Question:
Hi,
I am trying to design a web site, using 5 different divs as shown above.
- - - - -
Can you help me about this, I tried but failed, and another issue is "B","C","D" and "e" should be in the center always when resizing the window or with different screen resolutions "" and y "" should resize when resizing the window.
: between left wall to "B"
: between C and right wall
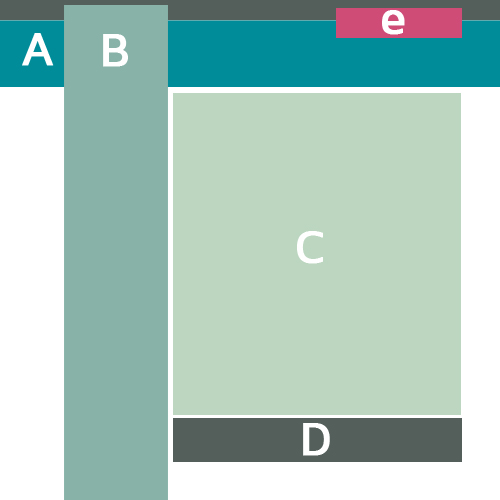
Answer: You will want to use negative margins and float: left & right
so create a div called "container" make it the width of your minimum display.
Then do something like this
I have created this page so you can see it live, its a small version but you can adjust the widths and heights as you need.
<URL>
'''
<center>
<div id="container">
<div id="a"><font color="white">A</font>
<div id="e"><font color="white">E</font></div><!-- div e end -->
</div><!-- div a end -->
<div id="b"><font color="white">B</font></div><!-- div b end -->
<div id="c"><font color="white">C</font></div><!-- div c end -->
<div style="clear:right"></div><!-- clear end -->
<div id="d"><font color="white">D</font></div><!-- div d end -->
</div><!-- container end-->
</center>
'''
Now for your CSS
'''
#container {
width:400px;
}
#a {
width: 400px;
height:60px;
background-color:#333333;
}
#b {
width:80px;
height:100%;
margin:-30px 0px 0px 40px;
float:left;
background-color:#666666;
}
#c {
width: 250px;
height:400px;
margin:10px 20px 0px 0px;
float:right;
background-color:#999999;
}
#d {
width: 250px;
height:40px;
margin:10px 20px 0px 0px;
float:right;
background-color:#ff0220;
}
#e {
width: 160px;
height:30px;
margin:10px 20px 0px 0px;
float:right;
background-color:#ff0220;
}
'''
Adjust the widths and heights as needed
I added the background colors so you can see where the divs are landing.
I haven't tested this but it should be pretty darn close.
Hope this helps